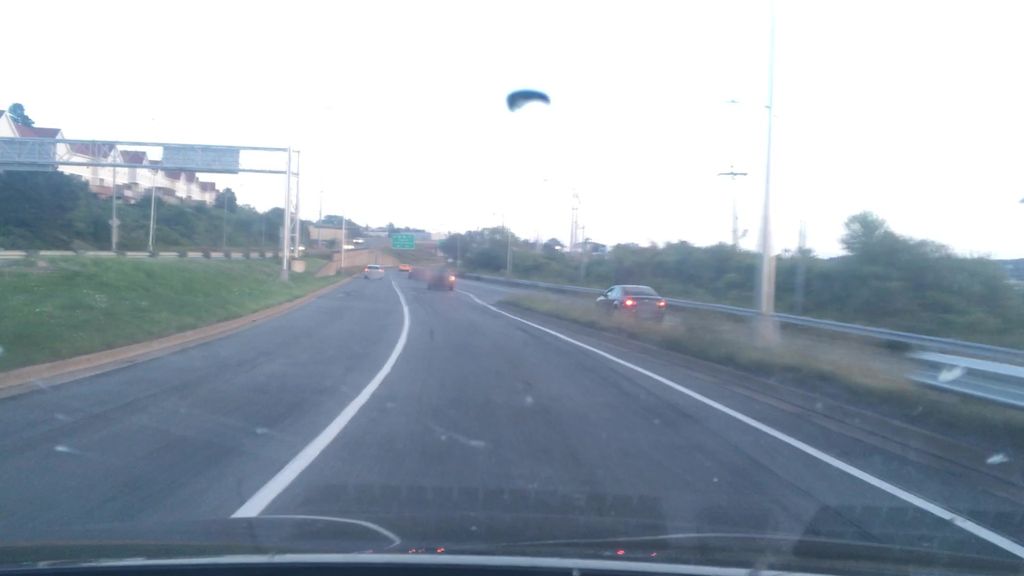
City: halifax